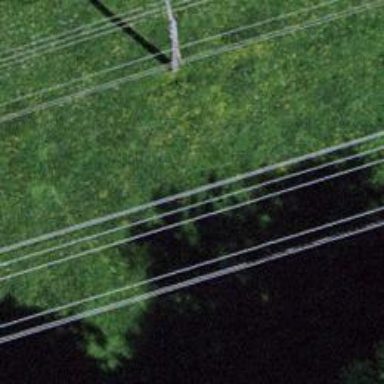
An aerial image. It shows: Power line in the image.